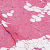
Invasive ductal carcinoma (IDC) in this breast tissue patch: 0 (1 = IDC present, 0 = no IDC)